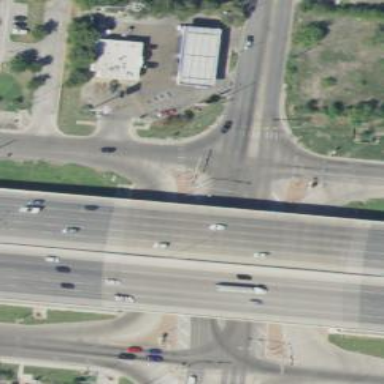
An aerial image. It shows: Secondary road with frontage road.